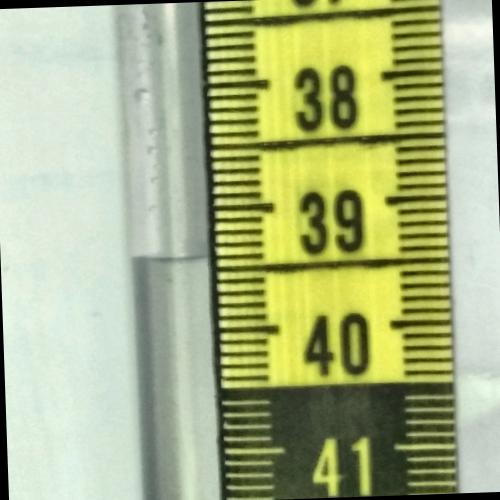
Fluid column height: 39.4 cm